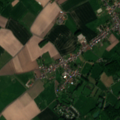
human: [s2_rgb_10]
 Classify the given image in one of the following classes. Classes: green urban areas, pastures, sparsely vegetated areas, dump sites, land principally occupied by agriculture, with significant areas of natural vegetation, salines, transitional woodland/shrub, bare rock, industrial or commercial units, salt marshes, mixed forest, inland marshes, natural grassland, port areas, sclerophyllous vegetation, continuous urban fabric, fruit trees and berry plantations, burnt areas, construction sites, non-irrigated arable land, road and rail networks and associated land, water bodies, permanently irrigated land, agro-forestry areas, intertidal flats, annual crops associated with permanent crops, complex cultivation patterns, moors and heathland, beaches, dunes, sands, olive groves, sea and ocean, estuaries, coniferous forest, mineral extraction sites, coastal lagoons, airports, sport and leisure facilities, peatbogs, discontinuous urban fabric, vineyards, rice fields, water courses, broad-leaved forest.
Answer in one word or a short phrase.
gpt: discontinuous urban fabric, pastures, complex cultivation patterns, land principally occupied by agriculture, with significant areas of natural vegetation, broad-leaved forest